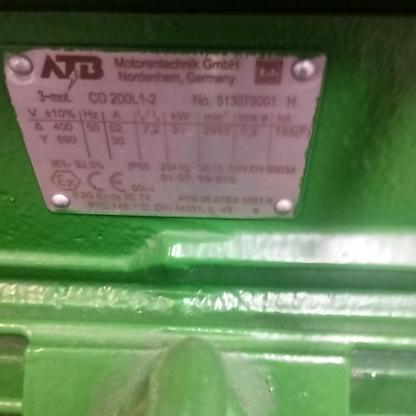
Klasa: tabliczka-znamionowa